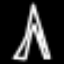
Label: The Eiffel Tower